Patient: sex F, age 44
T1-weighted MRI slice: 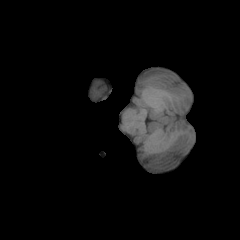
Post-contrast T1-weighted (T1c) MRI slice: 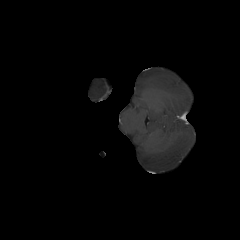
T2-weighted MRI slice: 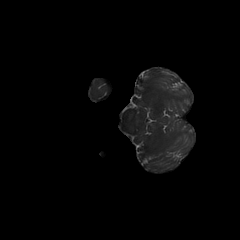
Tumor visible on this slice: no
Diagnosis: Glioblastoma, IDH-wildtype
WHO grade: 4